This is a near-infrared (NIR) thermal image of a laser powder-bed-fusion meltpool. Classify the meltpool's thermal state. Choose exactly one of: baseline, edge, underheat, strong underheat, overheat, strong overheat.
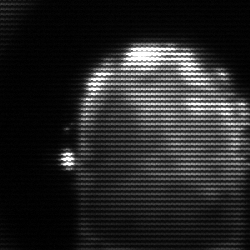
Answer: baseline